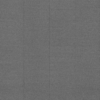
Label: dusty